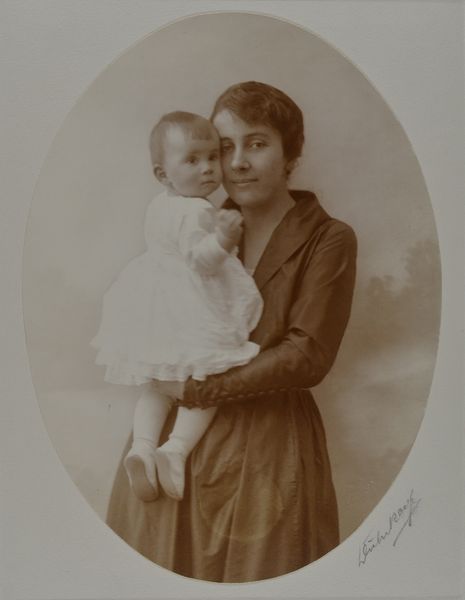
Titel: Carla Erna Wilhelmine Scholz mit ihrer Tochter Renate Scholz
Künstler: Minya Diez-Dührkoop
Standort: Hamburg
Institution: Museum für Kunst und Gewerbe Hamburg
Schlagwörter: frau, silber, mutter, baby, foto, fotografie, photographie, doppelbildnis, doppelportrait, photo, lichtbild, silbergelatine, albumseite, brom, bildwerke, angewandte und bildende kunst, hessische systematik, säugling, silbergelatinepapier, bromsilbergelatinepapier, entwicklungspapier, gelatinepapier, schwarzweißpositivverfahren, silbersalzverfahren, schwarzweißfotografie, porträtfotografie, porträtphotographie, doppelporträt